Question: I've installed Flatpages and have a few pages set up to load off of specific templates. Though the templates I'm using now are doing just fine, I'd love to be able to easily make parts of it editable by other non-technical admins. So I've been wondering--every time I go into Django admin for Flatpages, I see this big text area for content:

Is there some way I can use that to make parts of my template editable by others? As you can see, I tried saving some text in there to see what happened, and it didn't show up on the page. I also tried creating a Flatpage without pointing to a specific template (besides default.html) and put HTML into the content field, but again the content didn't show up. What is the purpose of the content field?
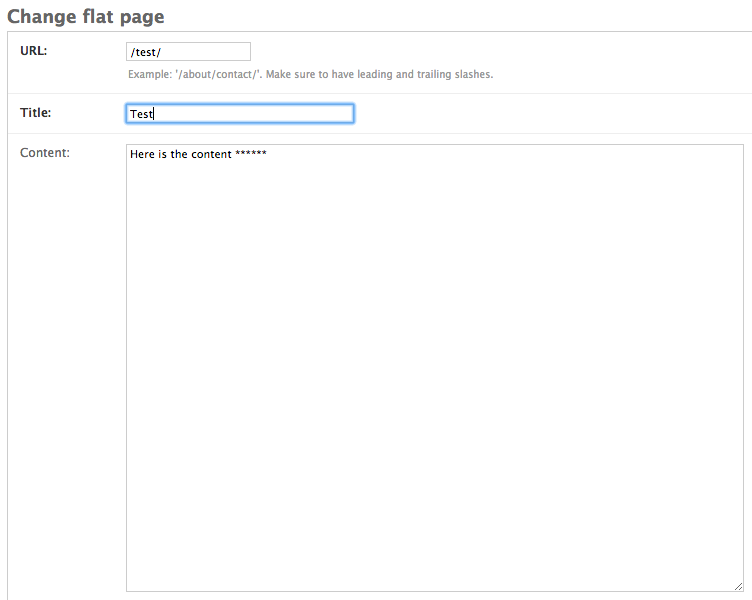
Answer: Just output this field in the template. For example:
'''
{% extends 'base.html' %}
{% block title %}{{ flatpage.title }}{% endblock %}
{% block content %}
<h1>{{ flatpage.title }}</h1>
{{ flatpage.content|safe }}
{% endblock %}
'''